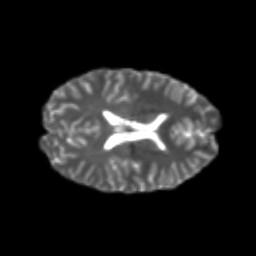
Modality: T2w
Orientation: axial
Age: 23
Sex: female
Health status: healthy
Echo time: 0.074 s